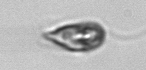
Label: Euglena